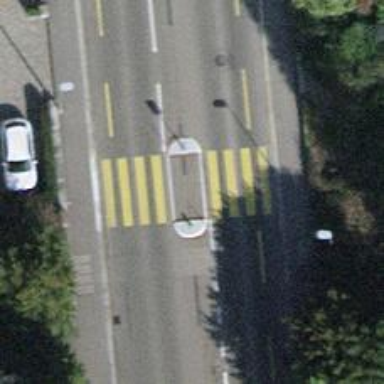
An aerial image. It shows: Uncontrolled zebra crossing with pedestrian island.